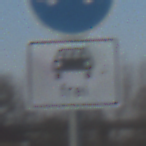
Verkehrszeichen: MehrfachbesetzePersonenkraftwagenFrei
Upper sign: Busssonderstreifen
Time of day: SunriseSunset
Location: Outdoor (Suburban)
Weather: PartlyCloudy
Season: Winter
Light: Natural